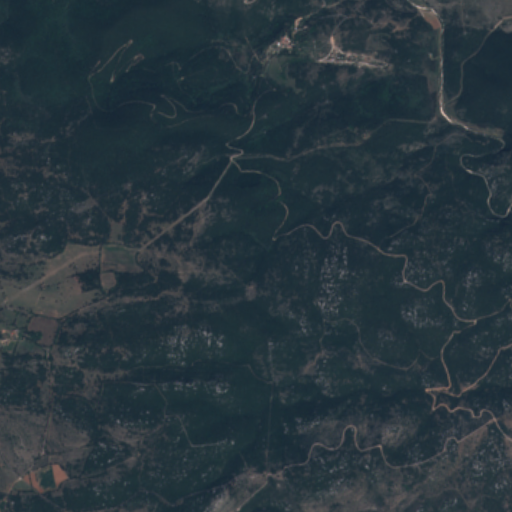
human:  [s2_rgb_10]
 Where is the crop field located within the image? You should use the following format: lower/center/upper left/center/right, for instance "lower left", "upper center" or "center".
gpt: The crop field is located in the lower left of the image.
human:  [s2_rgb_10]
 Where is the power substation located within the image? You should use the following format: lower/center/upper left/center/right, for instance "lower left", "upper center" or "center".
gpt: The power substation is located in the upper center of the image.
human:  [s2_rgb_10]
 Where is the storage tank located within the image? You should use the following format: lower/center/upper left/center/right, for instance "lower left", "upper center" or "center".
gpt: The storage tank is located in the lower right of the image.
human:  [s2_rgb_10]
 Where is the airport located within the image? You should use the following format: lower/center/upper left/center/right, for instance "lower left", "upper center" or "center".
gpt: There is no airport in the image.